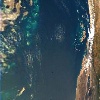
Label: water